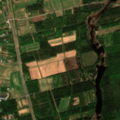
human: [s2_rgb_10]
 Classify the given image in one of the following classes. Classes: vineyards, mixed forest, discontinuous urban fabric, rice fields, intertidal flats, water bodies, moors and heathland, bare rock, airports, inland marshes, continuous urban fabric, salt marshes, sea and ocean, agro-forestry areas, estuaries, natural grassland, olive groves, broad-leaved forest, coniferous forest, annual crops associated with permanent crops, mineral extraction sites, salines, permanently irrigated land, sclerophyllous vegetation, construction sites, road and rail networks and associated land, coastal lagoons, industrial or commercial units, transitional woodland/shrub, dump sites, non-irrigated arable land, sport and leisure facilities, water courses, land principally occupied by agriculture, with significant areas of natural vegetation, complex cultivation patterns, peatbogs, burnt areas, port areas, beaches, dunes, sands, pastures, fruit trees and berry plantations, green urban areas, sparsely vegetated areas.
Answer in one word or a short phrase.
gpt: discontinuous urban fabric, land principally occupied by agriculture, with significant areas of natural vegetation, mixed forest